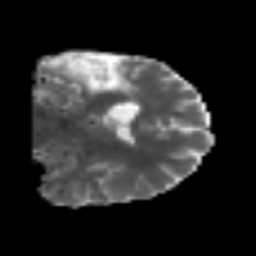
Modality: MD
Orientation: coronal
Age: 43
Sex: male
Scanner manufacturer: siemens
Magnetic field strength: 3 T
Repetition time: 6.1 s
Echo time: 0.101 s